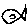
Label: fish